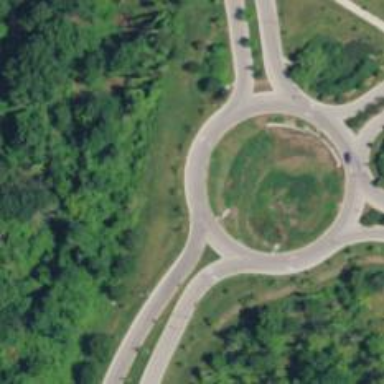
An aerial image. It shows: Tertiary road with asphalt surface leading to roundabout junction.